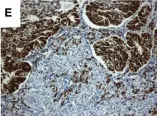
Coexistence of uterine endometrioid adenocarcinoma along with PEComa and leiomyoma. (C-E). PR. X200) immunostaining.
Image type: pathology (immunostaining)